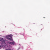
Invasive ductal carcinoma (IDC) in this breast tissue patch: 0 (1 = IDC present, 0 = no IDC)